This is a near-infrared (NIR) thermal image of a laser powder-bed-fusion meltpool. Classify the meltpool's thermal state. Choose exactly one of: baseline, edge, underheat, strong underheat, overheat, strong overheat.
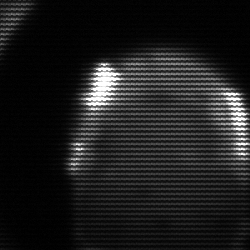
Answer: edge